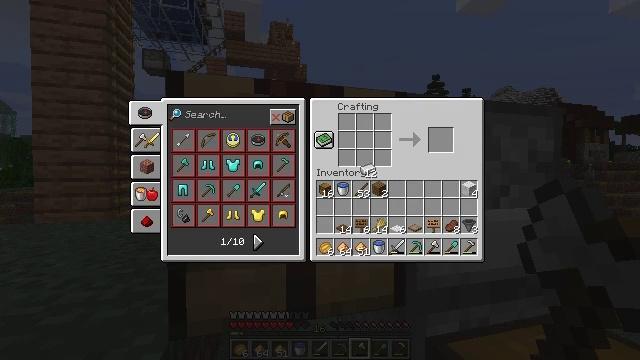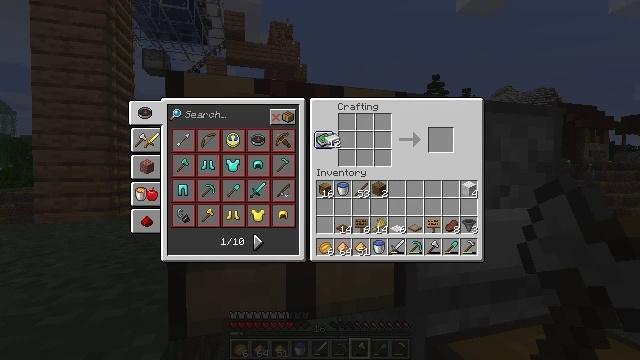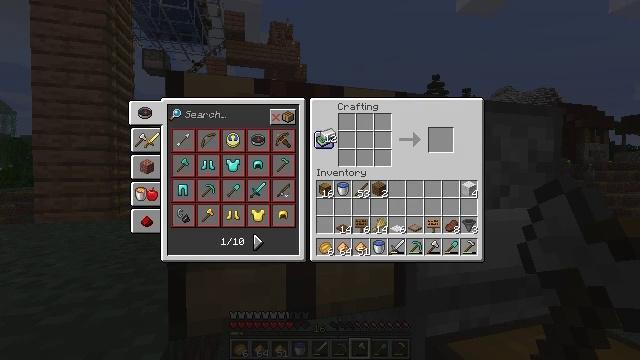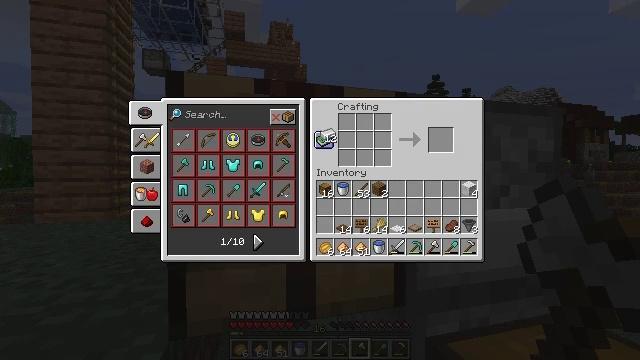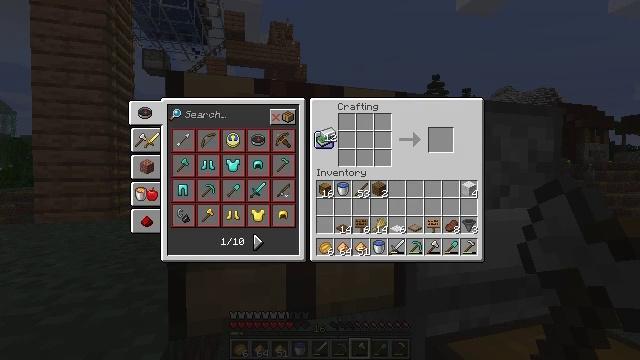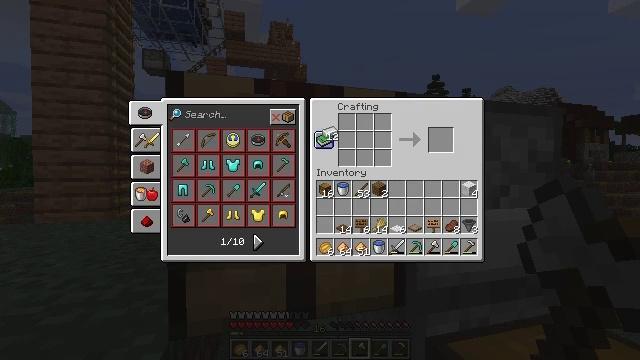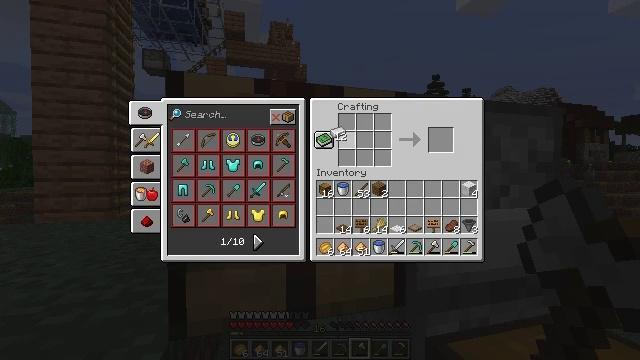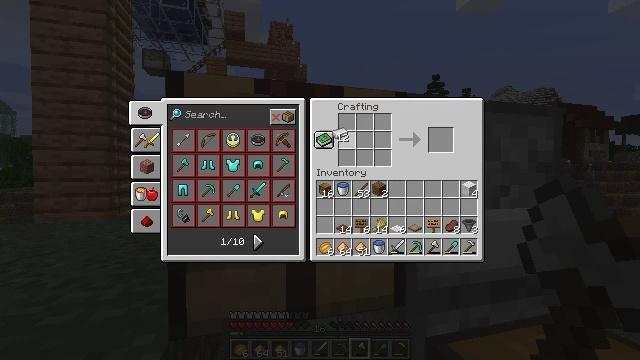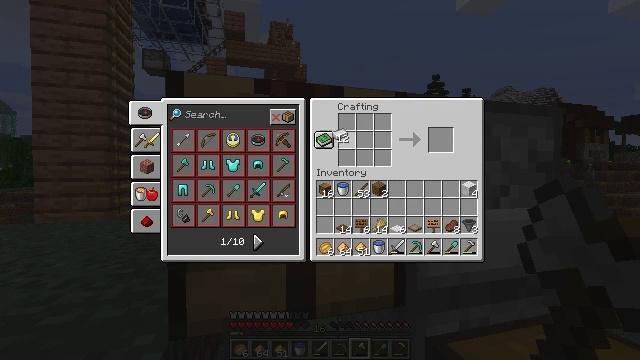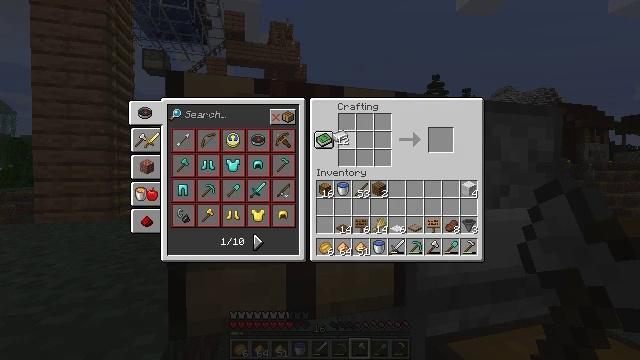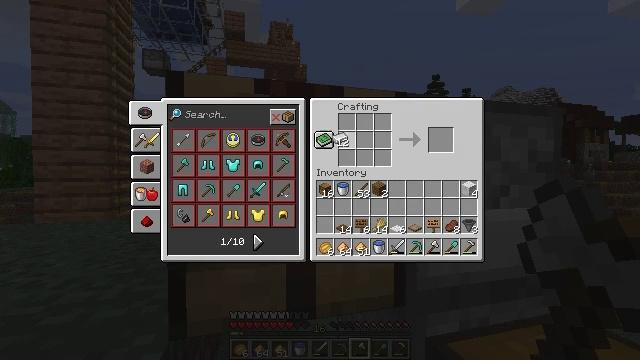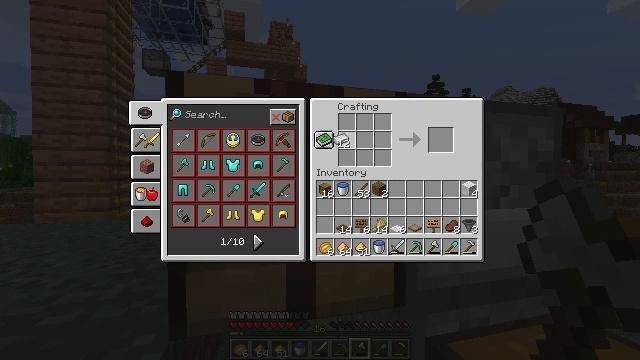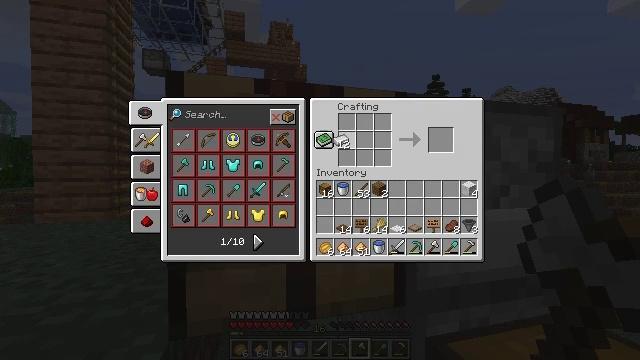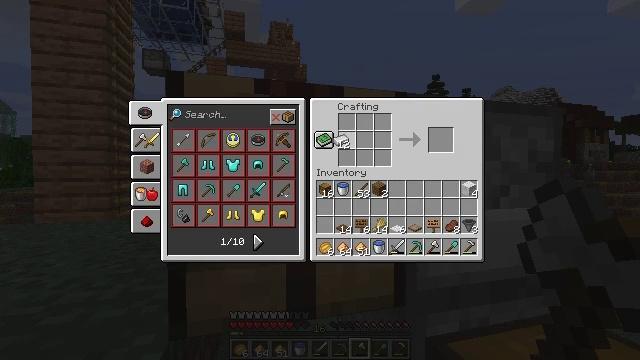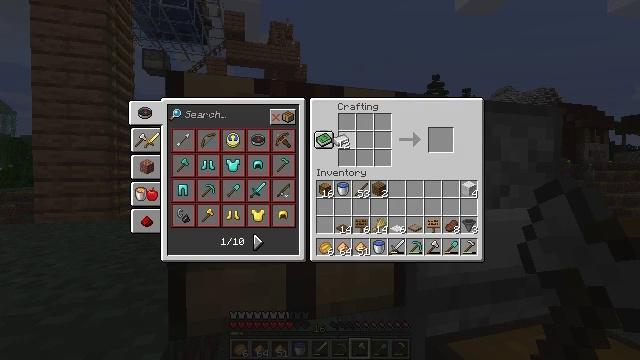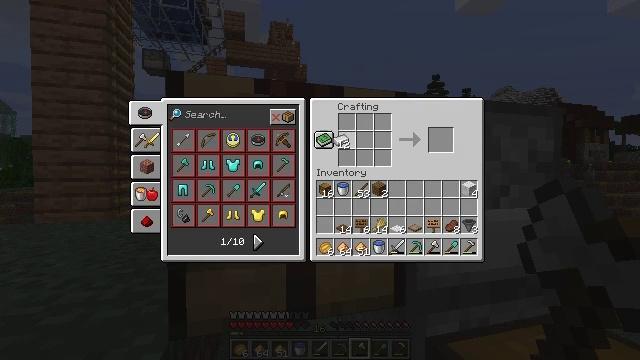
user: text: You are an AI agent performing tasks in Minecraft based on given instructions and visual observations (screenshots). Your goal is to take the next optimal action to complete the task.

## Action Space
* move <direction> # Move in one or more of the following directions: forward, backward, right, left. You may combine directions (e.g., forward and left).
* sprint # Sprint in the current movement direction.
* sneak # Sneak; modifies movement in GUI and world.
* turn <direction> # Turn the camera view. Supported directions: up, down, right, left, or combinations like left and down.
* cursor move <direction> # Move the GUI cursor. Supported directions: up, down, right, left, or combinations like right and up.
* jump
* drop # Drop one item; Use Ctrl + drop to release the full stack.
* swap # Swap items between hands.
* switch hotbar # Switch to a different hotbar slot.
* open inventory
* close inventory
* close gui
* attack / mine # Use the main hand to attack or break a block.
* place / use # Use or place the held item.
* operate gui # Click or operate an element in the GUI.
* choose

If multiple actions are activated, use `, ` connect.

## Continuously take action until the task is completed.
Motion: motion action
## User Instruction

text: Use iron ingots to craft iron bars.
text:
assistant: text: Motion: cursor move left and up
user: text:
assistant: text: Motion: no_op
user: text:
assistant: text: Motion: no_op
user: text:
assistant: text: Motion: no_op
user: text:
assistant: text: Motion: no_op
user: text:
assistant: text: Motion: cursor move right
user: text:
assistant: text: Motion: no_op
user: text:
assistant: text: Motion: no_op
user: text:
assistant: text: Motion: no_op
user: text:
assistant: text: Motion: no_op
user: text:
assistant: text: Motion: no_op
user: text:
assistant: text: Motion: no_op
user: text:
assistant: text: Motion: no_op
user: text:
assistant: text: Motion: choose
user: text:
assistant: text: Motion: choose
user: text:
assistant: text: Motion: choose
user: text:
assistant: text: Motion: choose
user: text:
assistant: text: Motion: cursor move right, choose
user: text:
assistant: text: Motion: cursor move right, choose
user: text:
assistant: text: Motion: cursor move right, choose
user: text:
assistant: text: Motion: choose
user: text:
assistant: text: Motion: choose
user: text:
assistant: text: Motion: choose
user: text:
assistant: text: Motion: choose
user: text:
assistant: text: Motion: choose
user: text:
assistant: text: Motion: choose
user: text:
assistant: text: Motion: choose
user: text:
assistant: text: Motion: choose
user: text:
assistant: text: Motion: choose
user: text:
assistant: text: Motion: choose